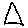
Label: triangle